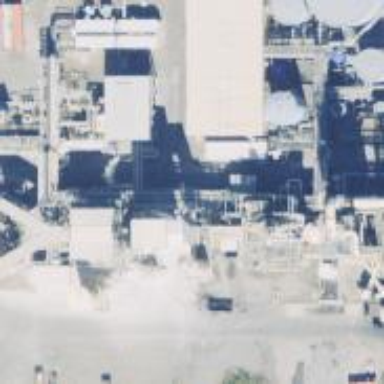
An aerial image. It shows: Steam turbine power generator fueled by waste.